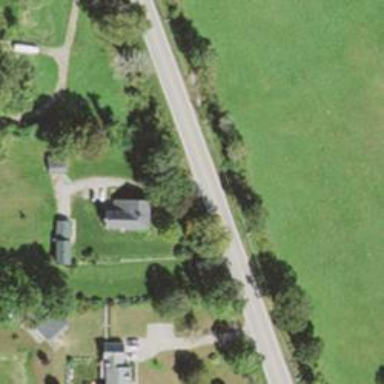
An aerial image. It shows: Residential driveway.